Question: Reading about Dijkstra's algorithm for pathfinding, I see that every example applicable to a "grid based" game is related to the case in which you have a "cell" that is passable or not passable. I better examplain with an image:

I need to implement an algorithm for pathfinding from A to B (returning a list of Cells to "follow") for the case II. As you can see from the image, in this model there aren't cells which are "unpassable", but every cell has stored 4 informations that determines if, while inside a cell, you can go up, down, left, right.
Searching on the net I found a lot of implementations of Dijkstra's algorithm for Case I.
1. Is it possible to implement it for case II?
2. If yes, can you please give me an advice?
3. Should I use another algorithm for that case (The grid will be 32x14)?
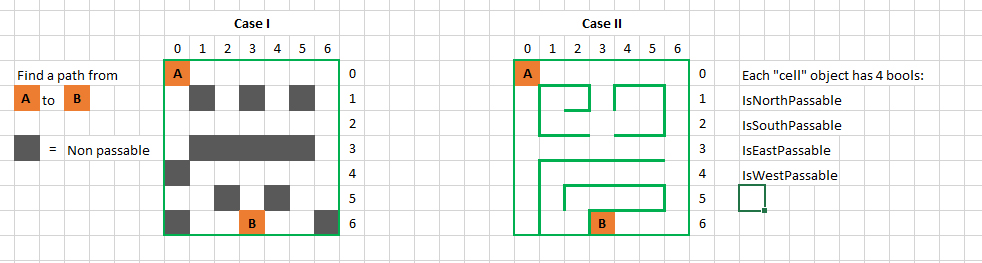
Answer: Yes, it is possible. Transform your cells into a graph by modelling cells as nodes, and only connect two cells with an edge, if no wall separates them.
However, Dijkstra is not the best algorithm to use, for such an easy example. If all edges in the graph have a distance of one, you can simply use a BFS search to find the quickest path.
Additionally, the fact that the path is a grid may mean that you could even find faster algorithms to solve the problem. However, this only makes sense if your grid is really big. For your 32x14 grid, I highly doubt that a sophisticated algorithm will be faster than BFS.